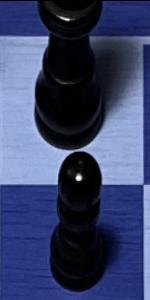
Label: Pawn_Black